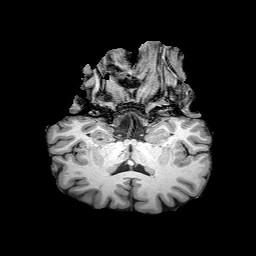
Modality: T1w
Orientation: sagittal
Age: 66
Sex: female
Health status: healthy